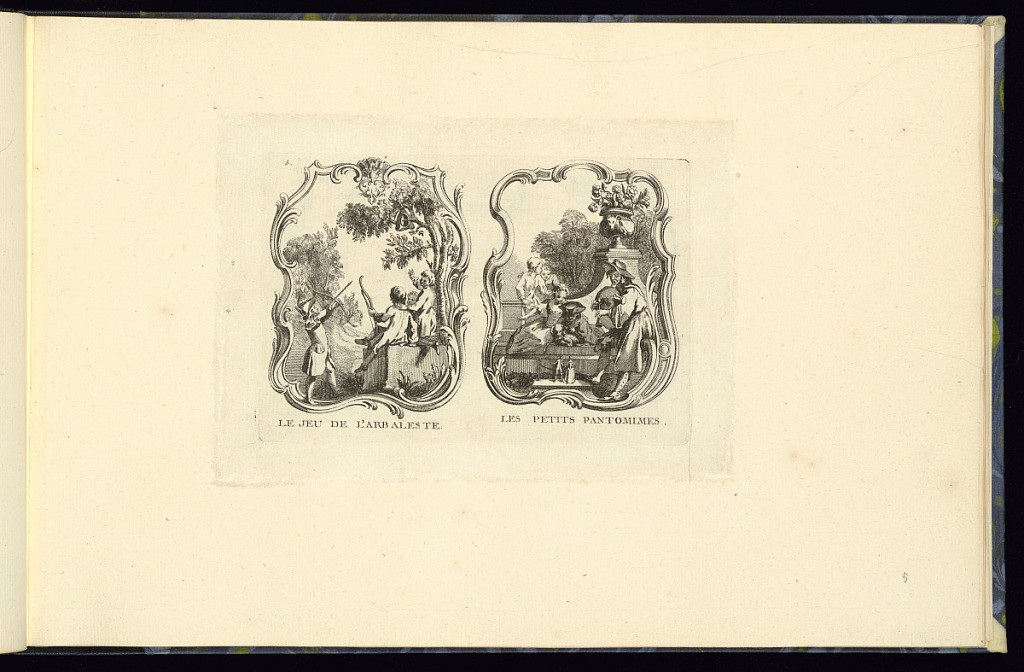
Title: LE JEU DE L’ARBALESTE / LES PETITS PANTOMIMES.
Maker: Jacques Bacheley, French, 1712 – 1781
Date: mid- 18th century
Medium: etching on paper
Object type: Print
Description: Plate from a series of twelve scenes of children playing, framed within decorative rococo cartouches, two per plate, side-by-side. The left-hand scene depicts a group of boys within a landscape, playing with bows and arrows, aiming for a hat in a tree. The right-hand scene shows a group of children within a garden landscape looking down at a couple of marionettes, with a man playing a bagpipe. The titles are lettered below each cartouche and the plate is numbered.